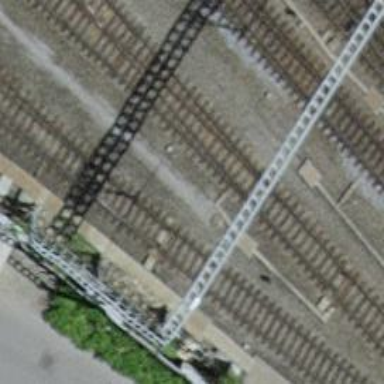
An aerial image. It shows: Railway switch.